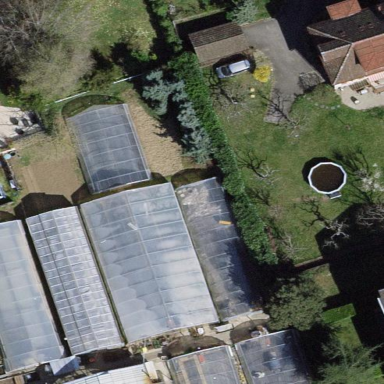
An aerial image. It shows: Greenhouse.